Field crop: maize
Growth stage: 1
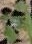
Species: chenopodium